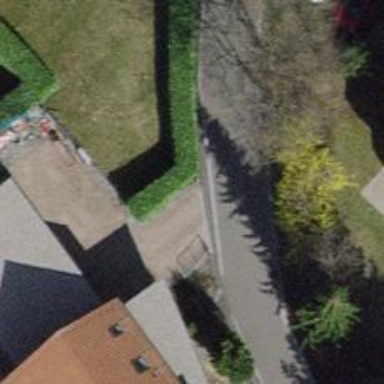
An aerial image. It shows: Hedge acting as barrier.